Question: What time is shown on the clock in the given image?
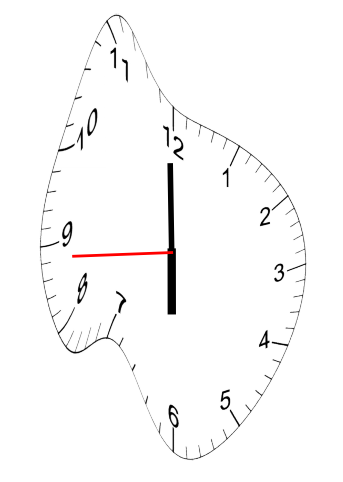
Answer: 05:59:44